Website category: book
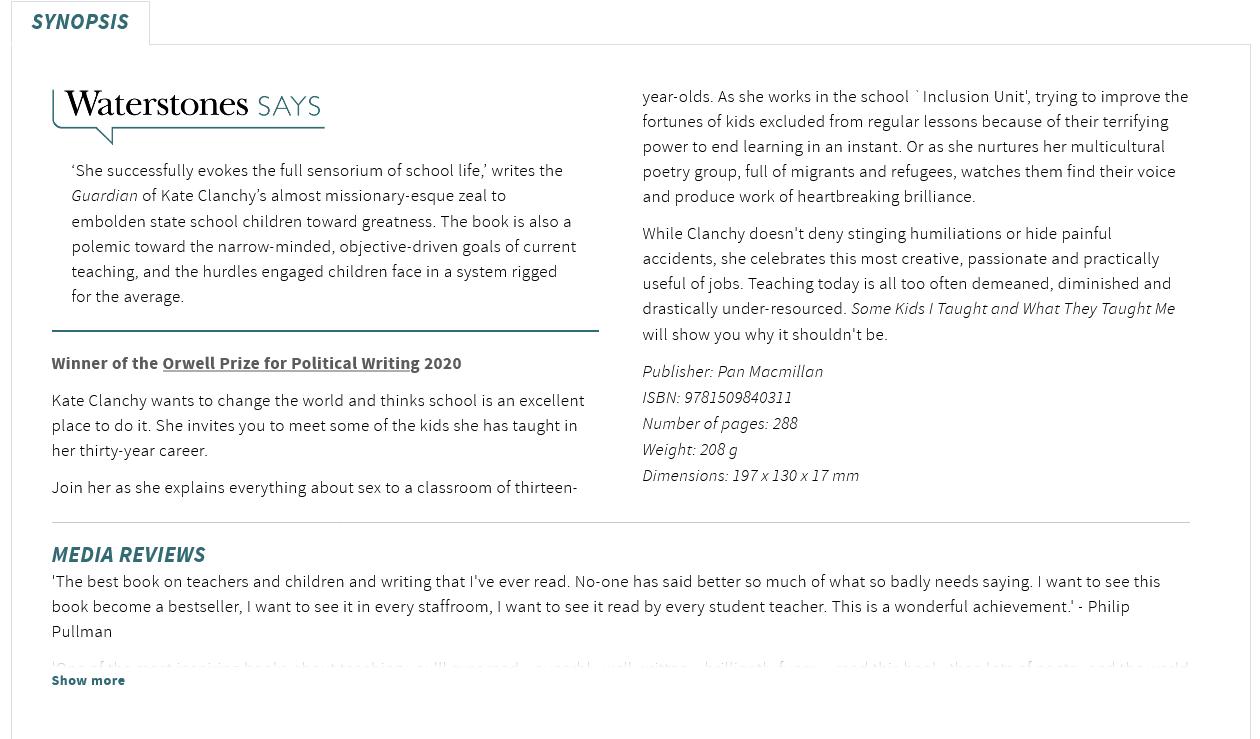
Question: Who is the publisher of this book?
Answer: Pan Macmillan

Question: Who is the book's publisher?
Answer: Pan Macmillan

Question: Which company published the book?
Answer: Pan Macmillan

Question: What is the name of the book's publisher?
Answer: Pan Macmillan

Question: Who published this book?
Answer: Pan Macmillan

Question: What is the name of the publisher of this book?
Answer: Pan Macmillan

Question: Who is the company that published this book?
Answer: Pan Macmillan

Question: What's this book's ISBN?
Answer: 9781509840311

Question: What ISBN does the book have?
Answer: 9781509840311

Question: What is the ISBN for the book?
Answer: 9781509840311

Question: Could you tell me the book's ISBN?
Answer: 9781509840311

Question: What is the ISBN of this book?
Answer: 9781509840311

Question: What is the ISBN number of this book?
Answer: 9781509840311

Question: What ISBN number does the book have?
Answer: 9781509840311

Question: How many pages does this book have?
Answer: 288

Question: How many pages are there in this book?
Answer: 288

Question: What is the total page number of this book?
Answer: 288

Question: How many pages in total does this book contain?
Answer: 288

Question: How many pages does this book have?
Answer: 288

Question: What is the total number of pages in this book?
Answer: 288

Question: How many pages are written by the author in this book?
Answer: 288

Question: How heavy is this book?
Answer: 208 g

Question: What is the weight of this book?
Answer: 208 g

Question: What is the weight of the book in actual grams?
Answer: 208 g

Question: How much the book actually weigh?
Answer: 208 g

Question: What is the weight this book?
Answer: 208 g

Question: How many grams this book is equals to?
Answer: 208 g

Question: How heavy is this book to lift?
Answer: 208 g

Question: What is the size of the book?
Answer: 197 x 130 x 17 mm

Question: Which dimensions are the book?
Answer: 197 x 130 x 17 mm

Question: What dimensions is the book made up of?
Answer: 197 x 130 x 17 mm

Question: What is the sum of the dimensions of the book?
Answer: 197 x 130 x 17 mm

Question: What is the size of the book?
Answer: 197 x 130 x 17 mm

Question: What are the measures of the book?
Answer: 197 x 130 x 17 mm

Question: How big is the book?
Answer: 197 x 130 x 17 mm